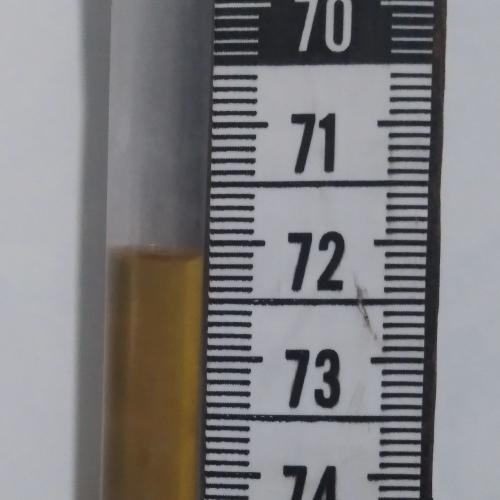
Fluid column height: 72.1 cm